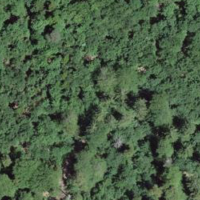
EUNIS habitat code: 43
Species observed at this site:
Cardamine heptaphylla